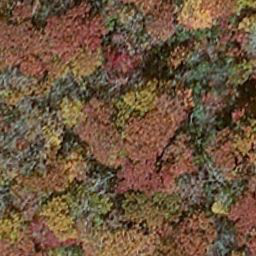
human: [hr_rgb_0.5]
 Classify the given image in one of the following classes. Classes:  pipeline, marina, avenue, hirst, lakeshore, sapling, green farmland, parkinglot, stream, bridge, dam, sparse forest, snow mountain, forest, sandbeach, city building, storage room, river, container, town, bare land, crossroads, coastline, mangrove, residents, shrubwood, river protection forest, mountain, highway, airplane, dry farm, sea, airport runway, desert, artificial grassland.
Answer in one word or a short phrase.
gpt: mangrove